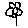
Label: flower